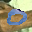
Label: 0